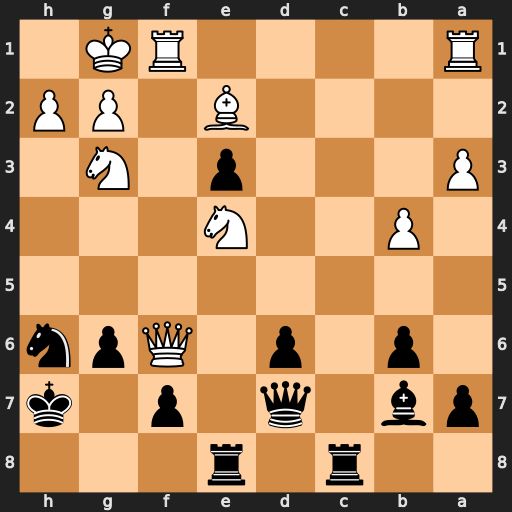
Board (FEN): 2r1r3/pb1q1p1k/1p1p1Qpn/8/1P2N3/P3p1N1/4B1PP/R4RK1
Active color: b
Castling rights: -
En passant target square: -
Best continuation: Bxe4 Rf4 Bc2